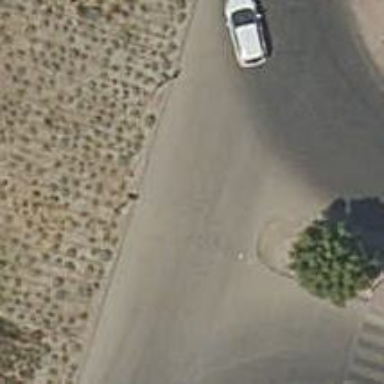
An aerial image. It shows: Tertiary road with asphalt surface leading to roundabout junction.